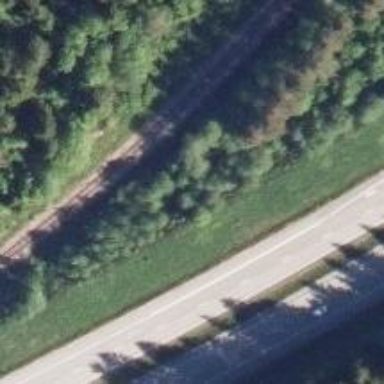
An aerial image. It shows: Railway track of B1 class.